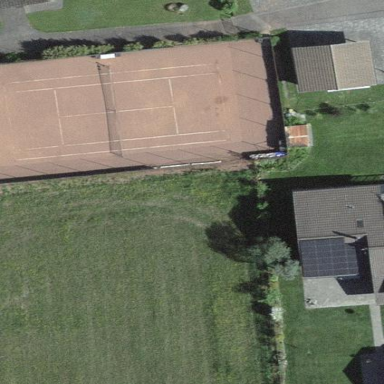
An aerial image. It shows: Tennis court on pitch designated for leisure land.